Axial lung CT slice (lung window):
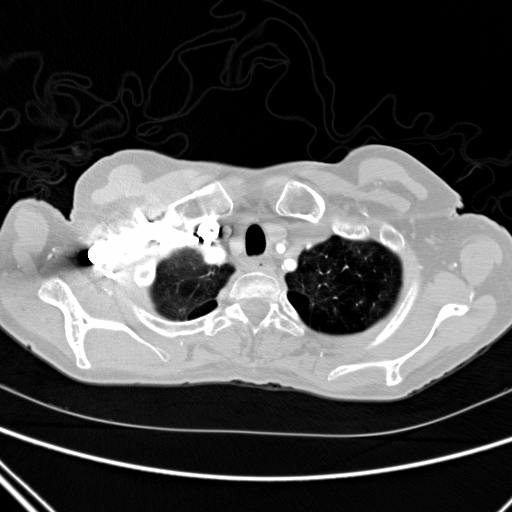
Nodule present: no